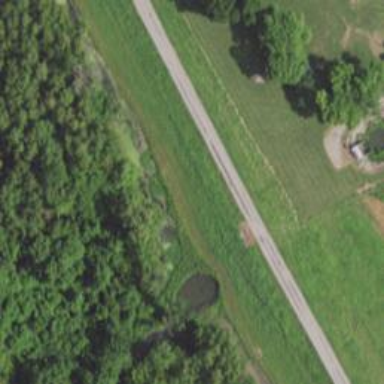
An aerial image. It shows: Unclassified road along levee embankment.